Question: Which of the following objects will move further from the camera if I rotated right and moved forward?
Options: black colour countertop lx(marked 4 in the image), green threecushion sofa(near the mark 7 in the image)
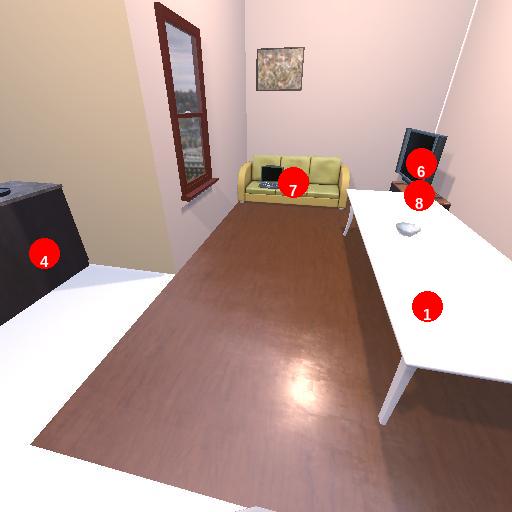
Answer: black colour countertop lx(marked 4 in the image)